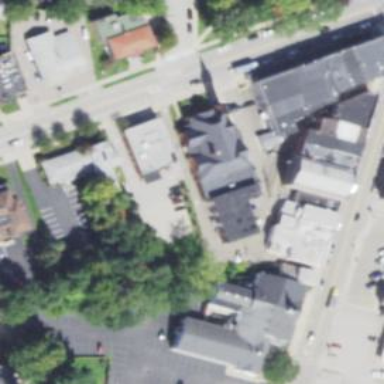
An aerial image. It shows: Village town hall.